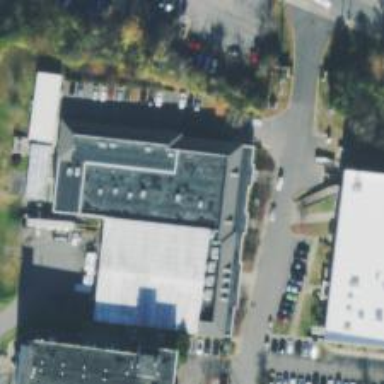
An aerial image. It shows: Building that serves as Business School.